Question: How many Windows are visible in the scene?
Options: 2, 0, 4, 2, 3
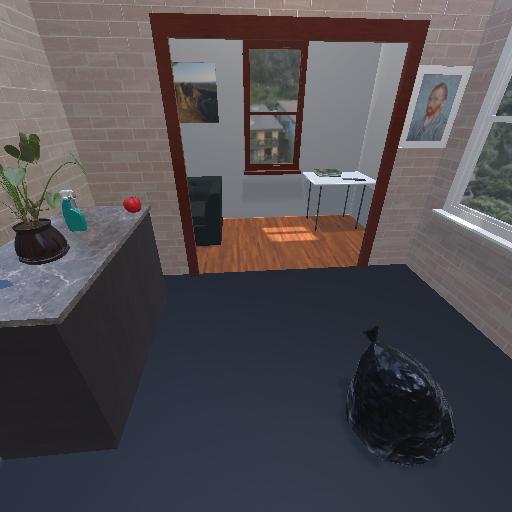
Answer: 2